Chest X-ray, PA view. Patient: 8 years old, sex F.
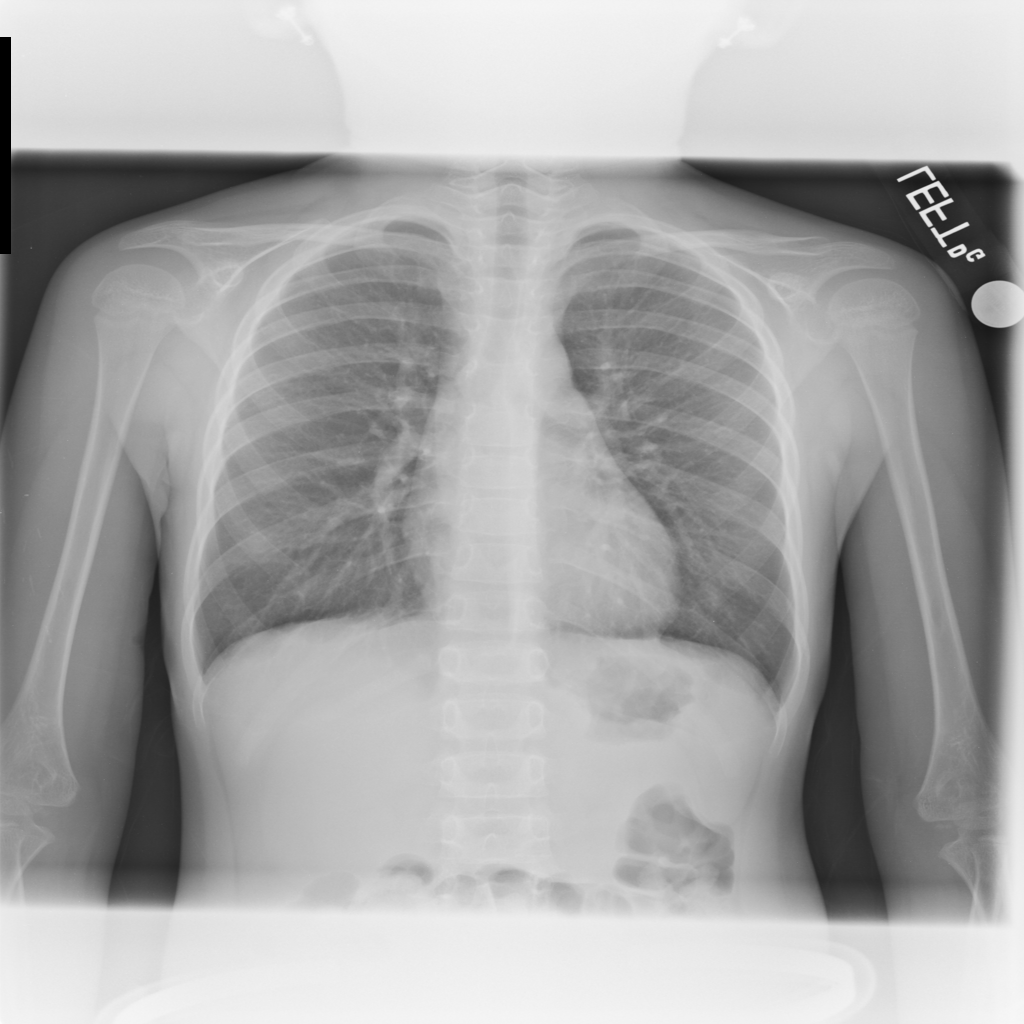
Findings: No Finding